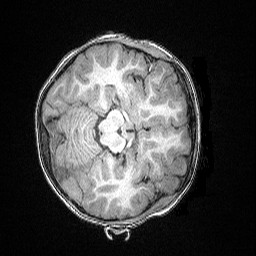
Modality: T1w
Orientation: axial
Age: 83
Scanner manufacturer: siemens
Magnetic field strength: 3 T
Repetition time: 2.5 s
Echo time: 0.00347 s